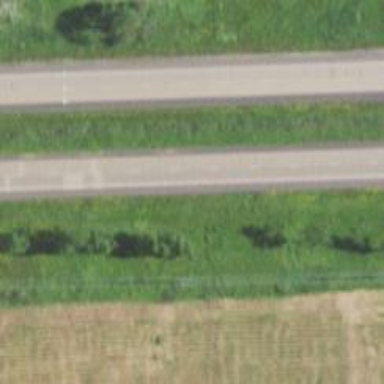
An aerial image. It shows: Expressway with asphalt surface classified as trunk highway.